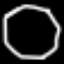
Label: octagon